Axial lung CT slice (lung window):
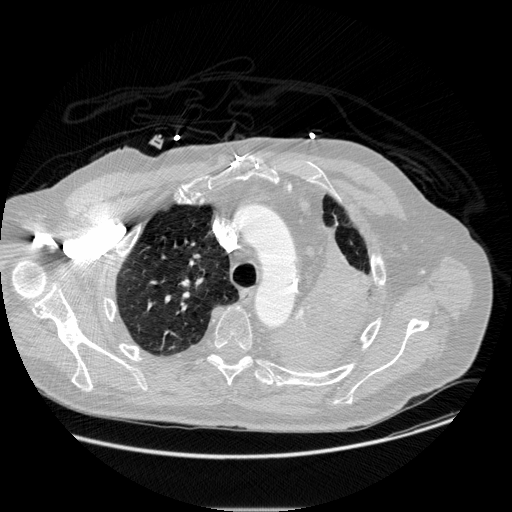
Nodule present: no